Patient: sex M, age 65
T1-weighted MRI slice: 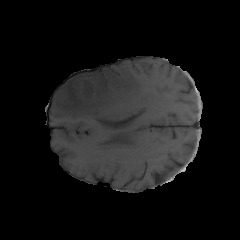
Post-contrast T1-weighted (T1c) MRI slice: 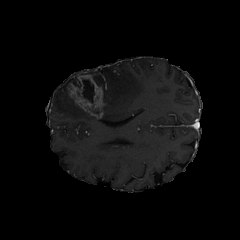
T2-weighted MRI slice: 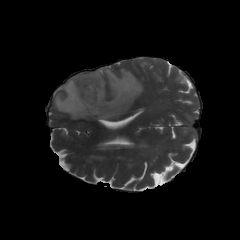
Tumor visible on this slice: yes
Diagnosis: Glioblastoma, IDH-wildtype
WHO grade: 4